Question: I am trying to run aspnet_regiss.exe -ir as an administrator but the following error returns:

Why does this require that? I am administrator on this machine?
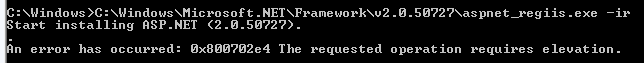
Answer: You need to run the command prompt as administrator. Just right-click on Command Prompt (in your Start Menu) and select "Run as Administrator"